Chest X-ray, PA view. Patient: 40 years old, sex F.
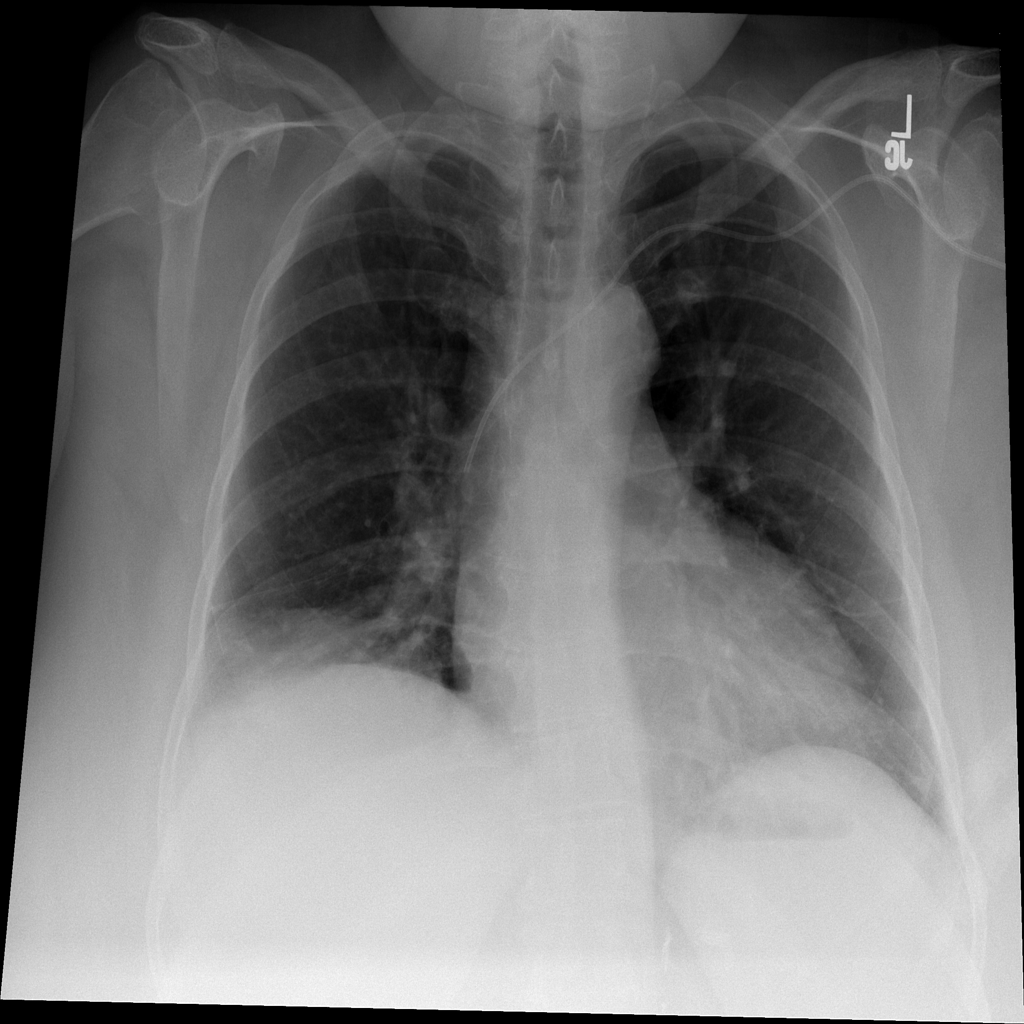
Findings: Infiltration